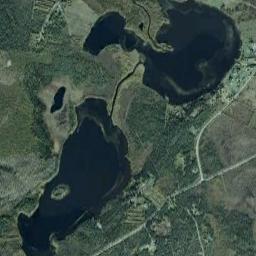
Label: lake